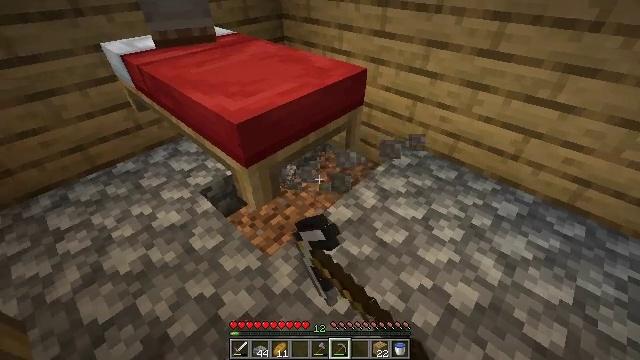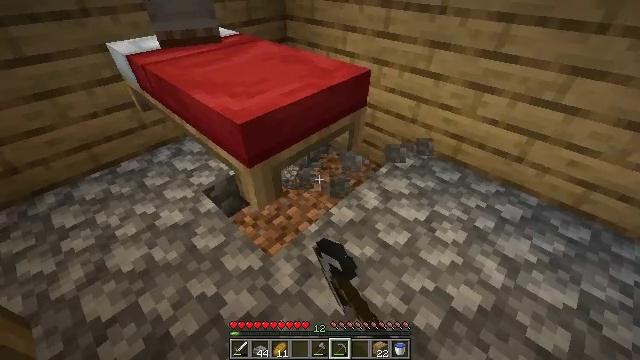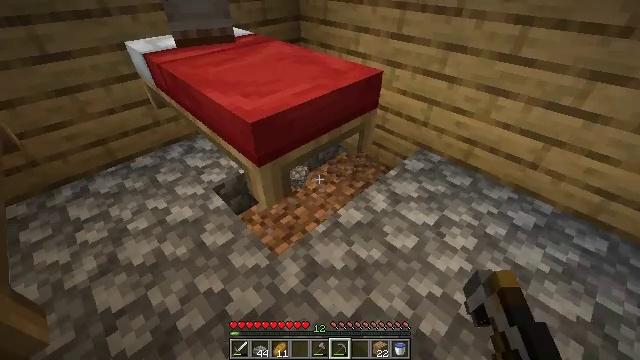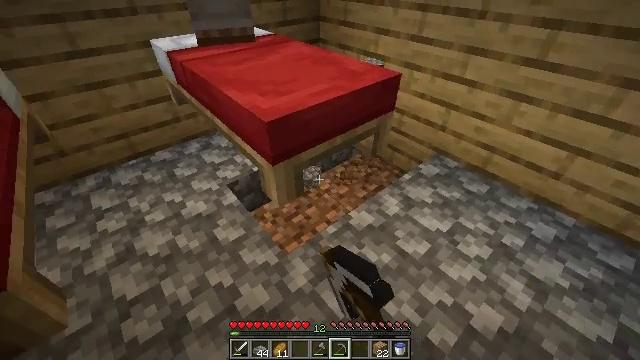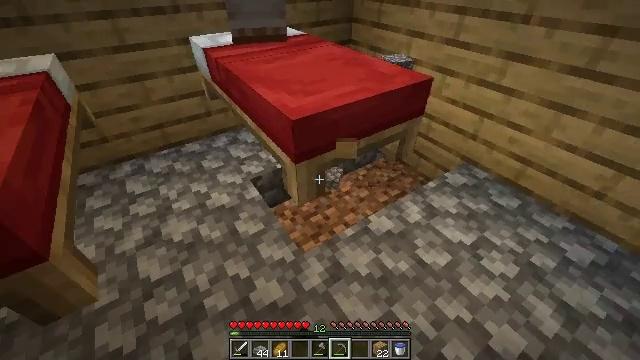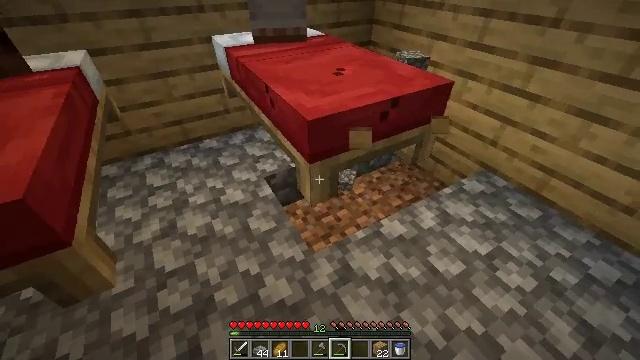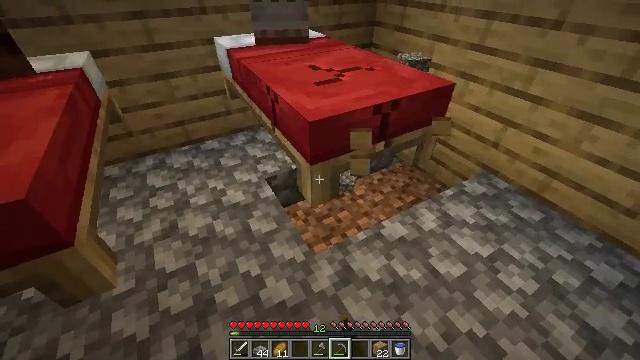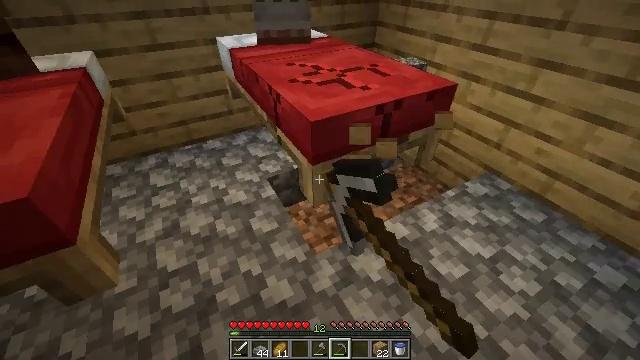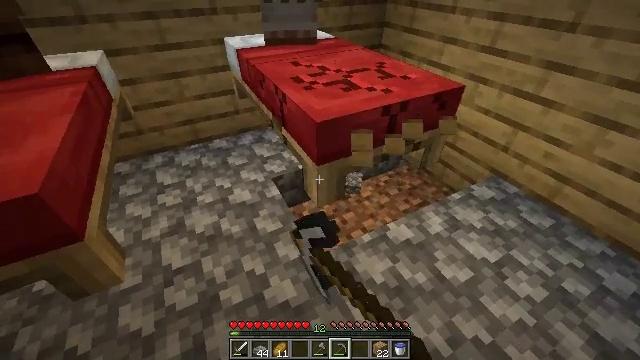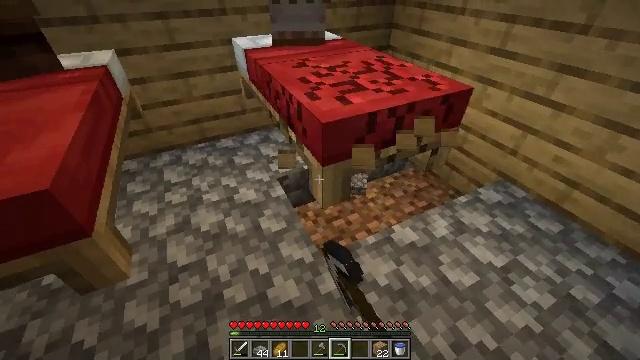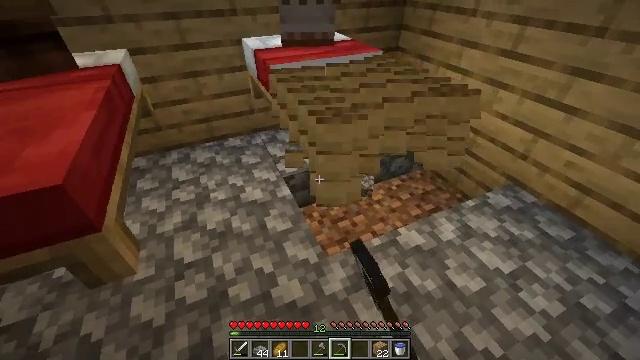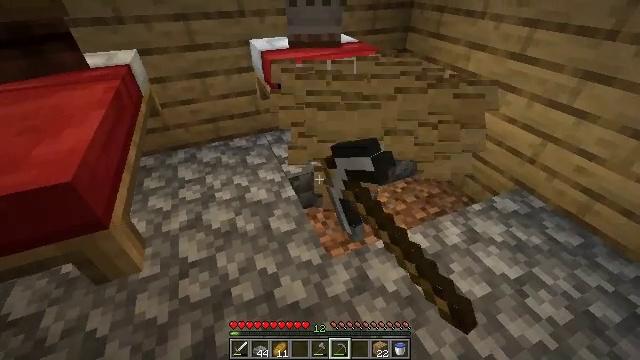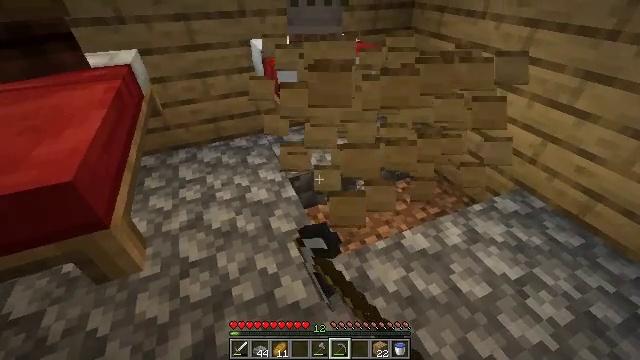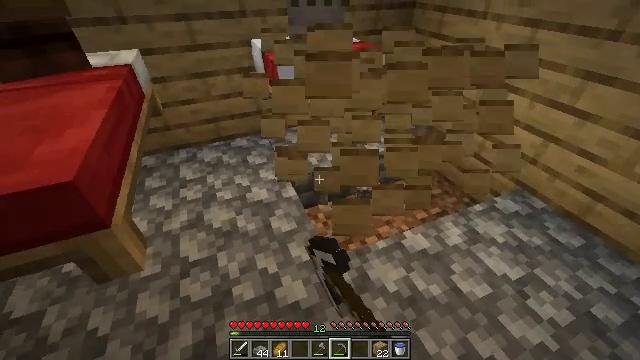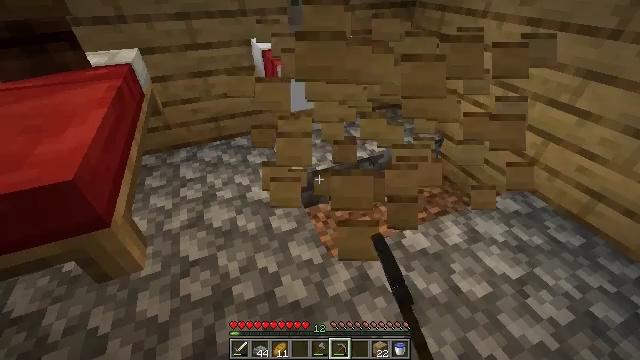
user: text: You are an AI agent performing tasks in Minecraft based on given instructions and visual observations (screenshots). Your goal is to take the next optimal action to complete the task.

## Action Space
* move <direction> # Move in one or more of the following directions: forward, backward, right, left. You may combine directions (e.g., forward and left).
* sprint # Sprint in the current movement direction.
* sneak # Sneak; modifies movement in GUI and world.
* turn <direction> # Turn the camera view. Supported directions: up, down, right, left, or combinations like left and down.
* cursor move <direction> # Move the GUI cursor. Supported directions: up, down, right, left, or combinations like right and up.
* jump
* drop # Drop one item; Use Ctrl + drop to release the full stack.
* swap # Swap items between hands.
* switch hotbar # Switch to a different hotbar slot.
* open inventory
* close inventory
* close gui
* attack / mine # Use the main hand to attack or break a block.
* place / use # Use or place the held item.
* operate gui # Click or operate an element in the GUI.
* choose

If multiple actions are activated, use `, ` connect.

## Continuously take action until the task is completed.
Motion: motion action
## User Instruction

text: Left click to break the red bed.
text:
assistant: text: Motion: attack / mine
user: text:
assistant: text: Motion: turn left, attack / mine
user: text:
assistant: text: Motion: turn left, attack / mine
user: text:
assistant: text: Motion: turn left, attack / mine
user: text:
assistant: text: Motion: turn left, attack / mine
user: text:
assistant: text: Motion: attack / mine
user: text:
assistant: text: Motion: attack / mine
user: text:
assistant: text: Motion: turn left, attack / mine
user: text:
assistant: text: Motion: turn left, attack / mine
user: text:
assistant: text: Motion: turn left, attack / mine
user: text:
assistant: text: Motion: turn left, attack / mine
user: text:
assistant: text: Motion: attack / mine
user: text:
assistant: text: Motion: attack / mine
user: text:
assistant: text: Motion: attack / mine
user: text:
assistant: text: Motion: attack / mine